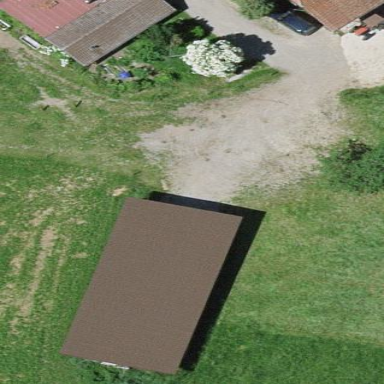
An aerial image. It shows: View of roof of building.